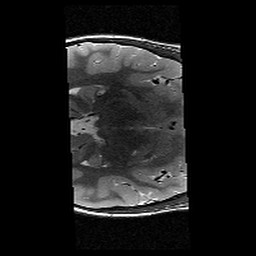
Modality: T2w
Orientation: axial
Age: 11
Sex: female
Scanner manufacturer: siemens
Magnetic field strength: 3 T
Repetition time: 9.23 s
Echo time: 0.067 s